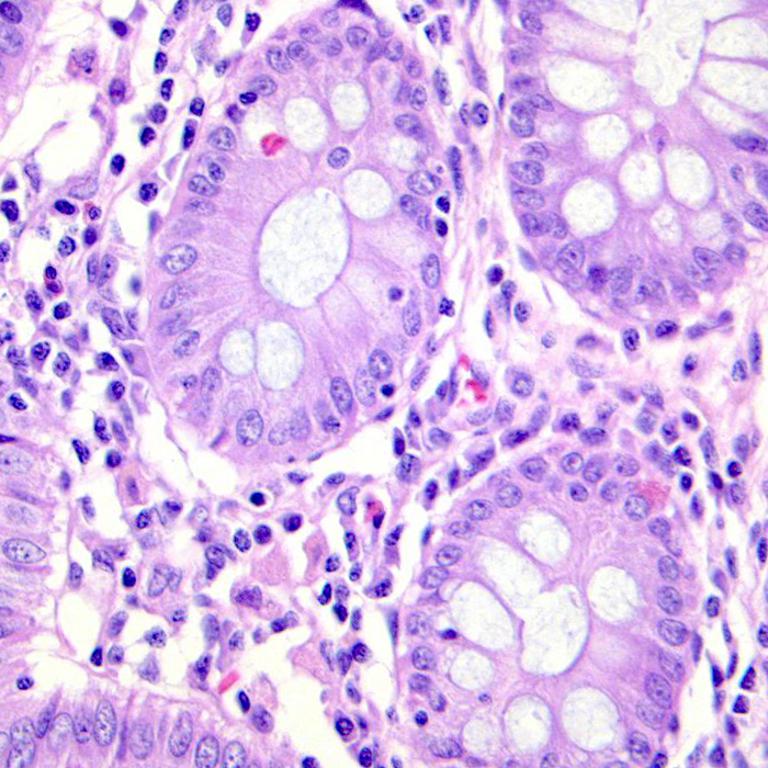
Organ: colon
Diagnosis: benign